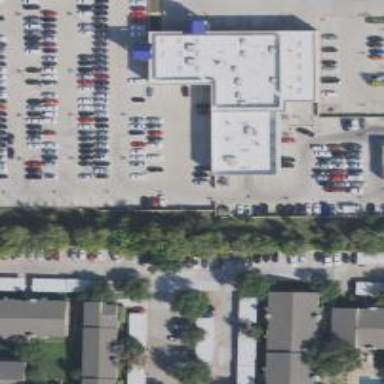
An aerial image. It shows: Building housing car shop.